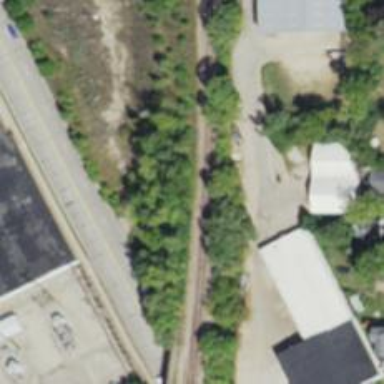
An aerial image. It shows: Abandoned railway.